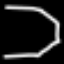
Label: octagon